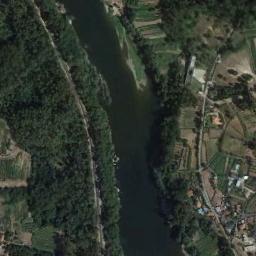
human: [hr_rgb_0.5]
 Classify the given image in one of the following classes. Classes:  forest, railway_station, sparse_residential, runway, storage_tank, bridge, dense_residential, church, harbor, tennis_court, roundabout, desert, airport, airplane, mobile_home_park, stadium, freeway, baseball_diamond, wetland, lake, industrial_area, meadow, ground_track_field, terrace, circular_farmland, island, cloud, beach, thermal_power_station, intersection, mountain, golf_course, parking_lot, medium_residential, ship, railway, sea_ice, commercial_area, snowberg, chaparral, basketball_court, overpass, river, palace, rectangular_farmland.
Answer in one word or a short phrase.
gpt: river